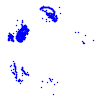
Particle: kaon